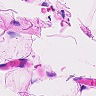
Metastatic tissue present: no